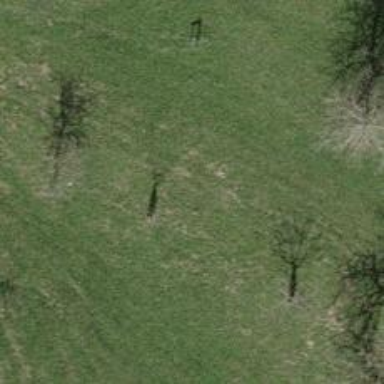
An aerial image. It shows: Single tag "natural: tree."